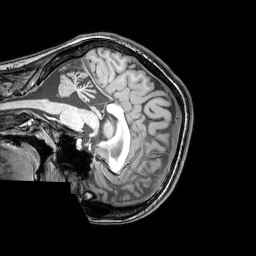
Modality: T1w
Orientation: sagittal
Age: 22
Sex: female
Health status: healthy
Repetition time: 0.081 s
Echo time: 0.037 s